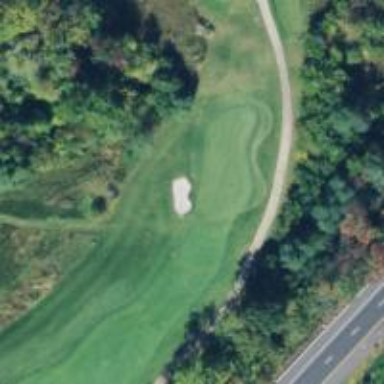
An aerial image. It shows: Golf hole.